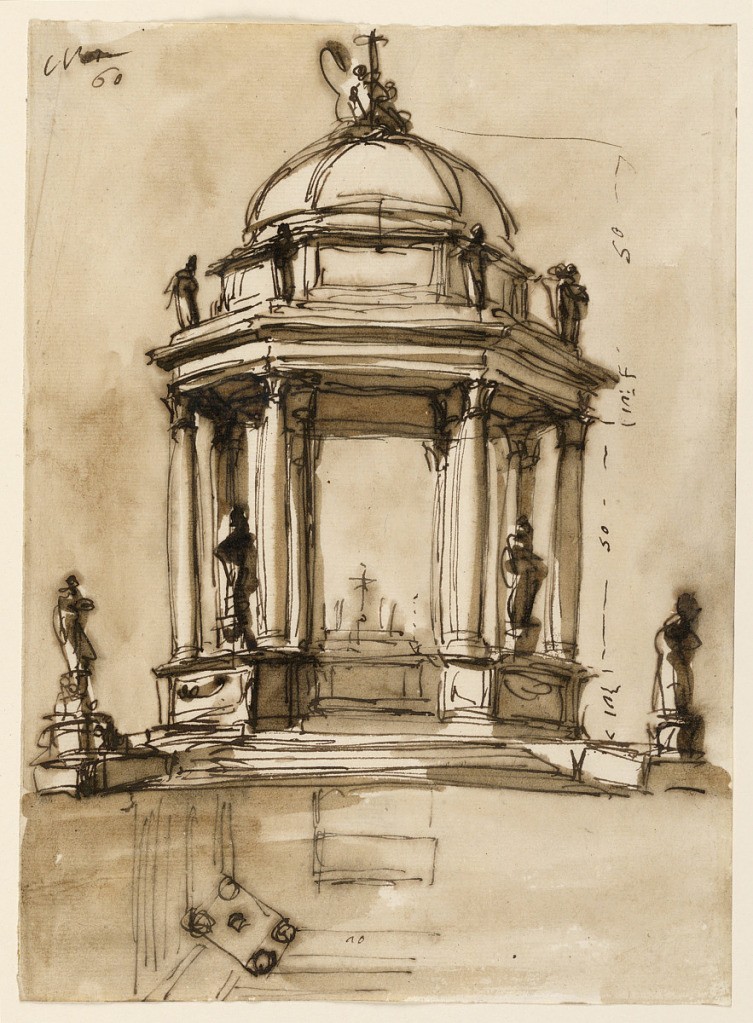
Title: Baldachin
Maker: Giuseppe Barberi, Italian, 1746–1809
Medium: Pen and brown ink, brush and brown wash on paper
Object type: Drawing
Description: Small domed building, with a small wall about three feet high, open above. Statues on this wall and in the center under the dome an altar. Section of ground plan and dimensions shown. At upper left corner, the number "60".